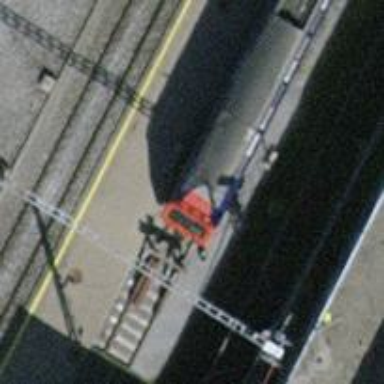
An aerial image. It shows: Railway buffer stop.